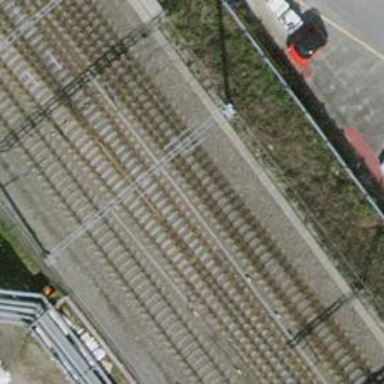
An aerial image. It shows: Single-track electrified railway with contact line.